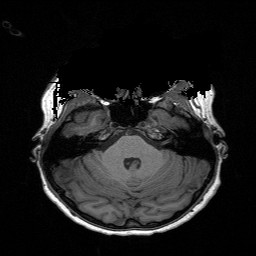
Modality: T1w
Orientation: coronal